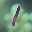
Label: 1